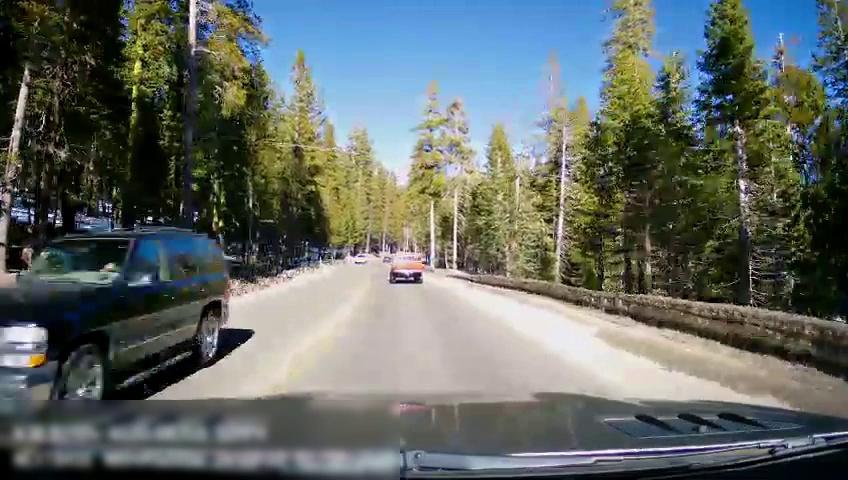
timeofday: Day
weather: Sunny
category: Drivable Space
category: Vehicles | SUV
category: Vehicles | SUV
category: Vehicles | Truck